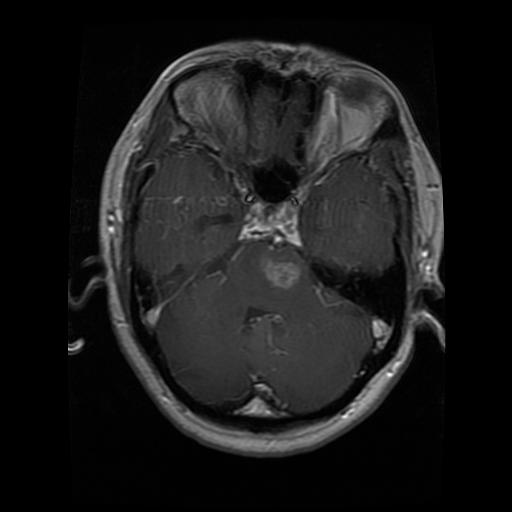
Label: glioma